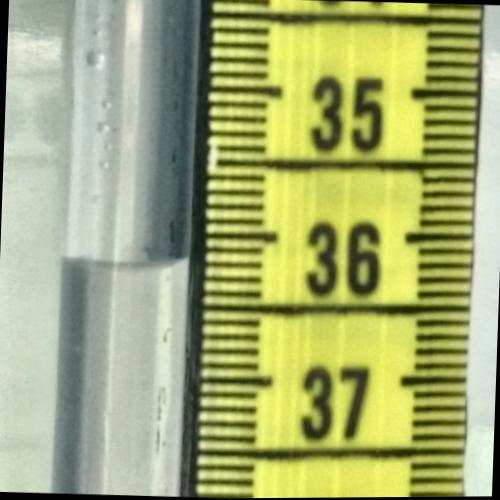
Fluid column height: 36.2 cm